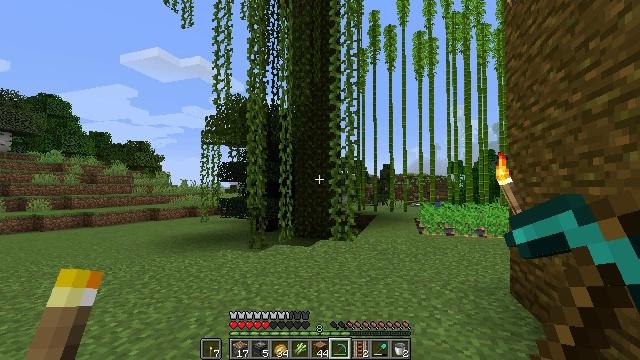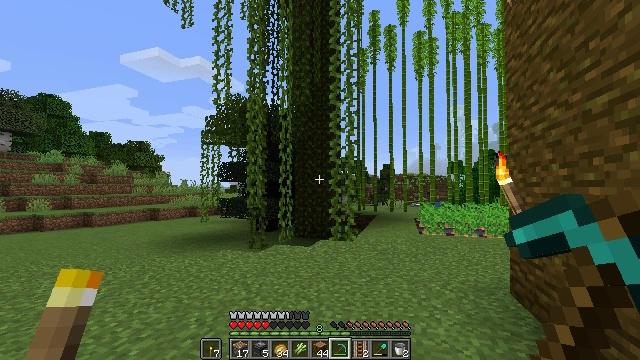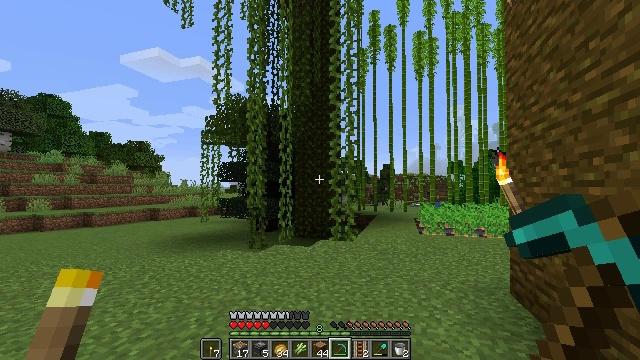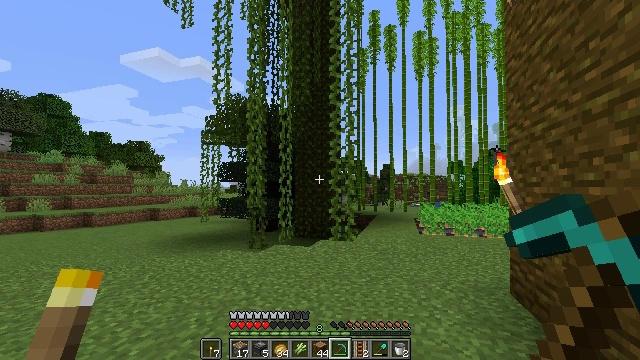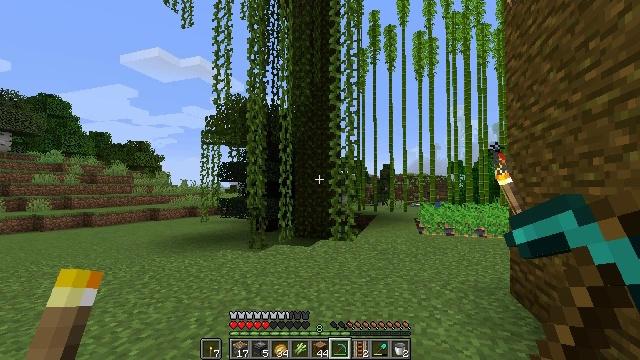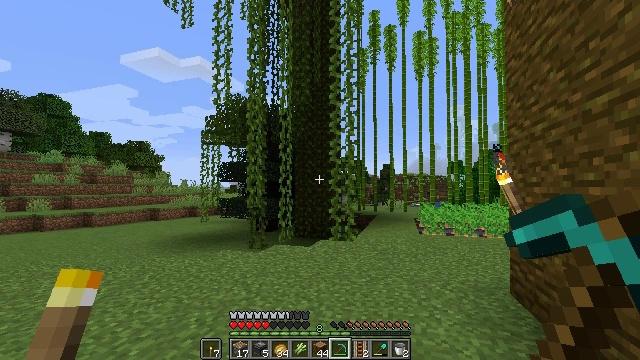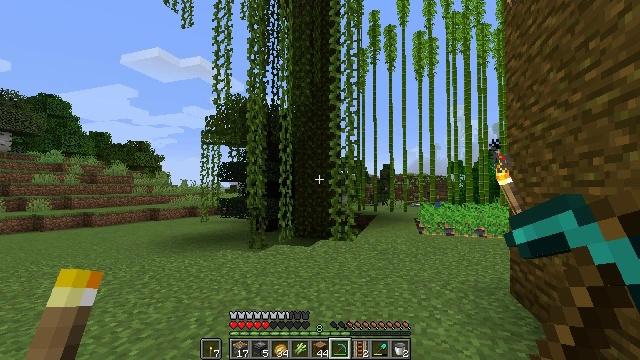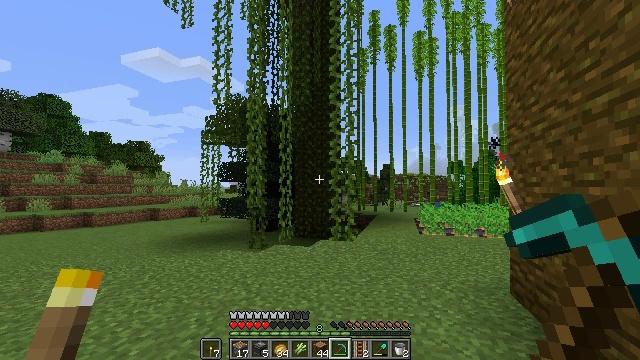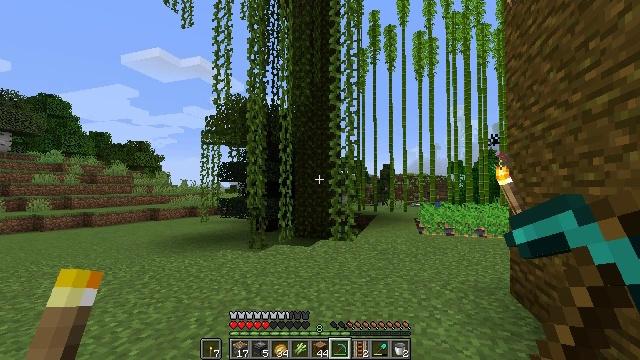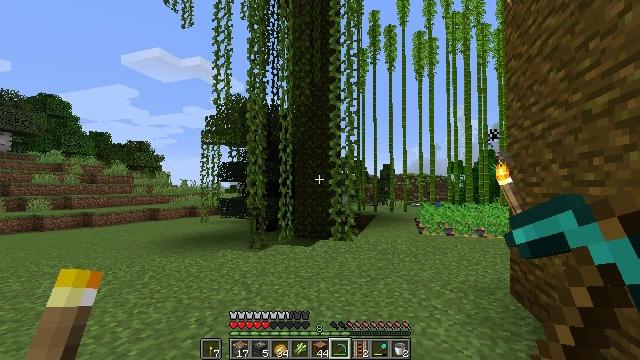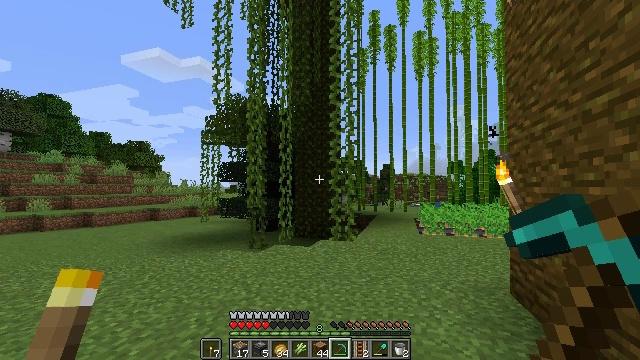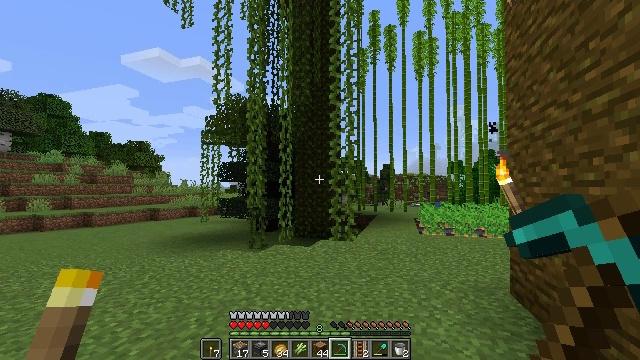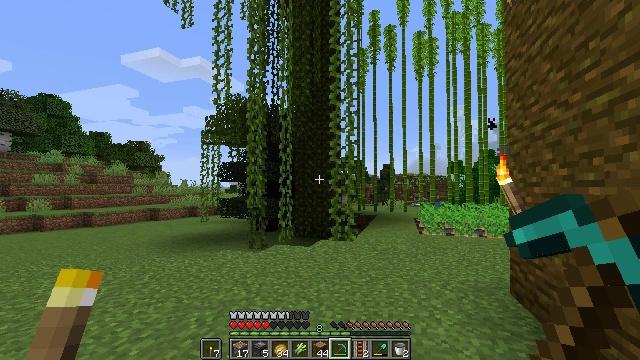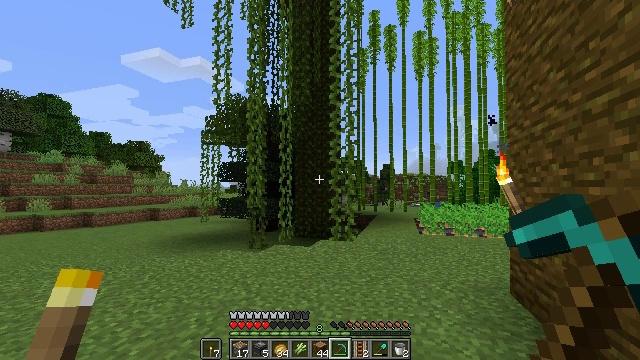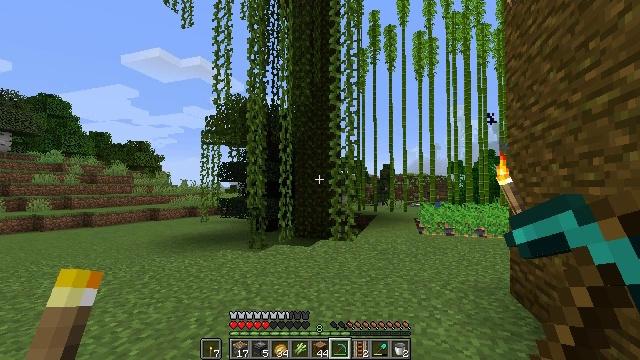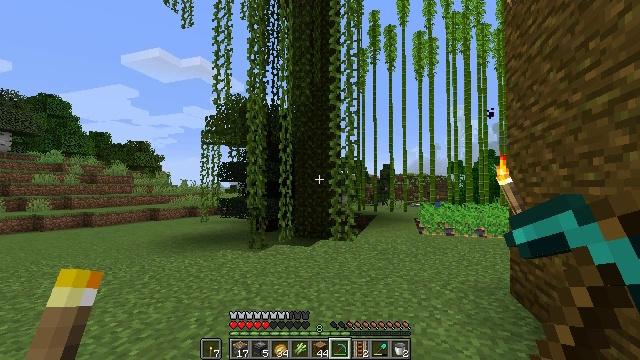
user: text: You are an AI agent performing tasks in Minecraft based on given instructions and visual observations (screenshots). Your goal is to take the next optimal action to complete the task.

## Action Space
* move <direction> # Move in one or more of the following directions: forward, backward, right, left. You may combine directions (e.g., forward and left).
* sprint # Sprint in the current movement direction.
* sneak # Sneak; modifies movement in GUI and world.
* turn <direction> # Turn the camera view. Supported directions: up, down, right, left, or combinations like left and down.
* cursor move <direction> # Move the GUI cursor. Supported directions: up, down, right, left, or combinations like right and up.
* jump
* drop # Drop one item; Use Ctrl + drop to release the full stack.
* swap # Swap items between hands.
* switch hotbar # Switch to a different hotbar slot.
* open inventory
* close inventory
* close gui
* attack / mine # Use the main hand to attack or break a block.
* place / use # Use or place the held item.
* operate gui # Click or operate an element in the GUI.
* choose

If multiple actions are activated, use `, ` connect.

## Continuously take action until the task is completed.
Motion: motion action
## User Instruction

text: Remove the tall grass to clear the area.
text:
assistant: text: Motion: no_op
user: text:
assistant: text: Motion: no_op
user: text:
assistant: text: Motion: no_op
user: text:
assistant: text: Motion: no_op
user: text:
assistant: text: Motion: no_op
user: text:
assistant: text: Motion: no_op
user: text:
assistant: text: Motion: no_op
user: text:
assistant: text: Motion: no_op
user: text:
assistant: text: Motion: no_op
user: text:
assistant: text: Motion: no_op
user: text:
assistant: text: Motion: no_op
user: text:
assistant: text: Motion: no_op
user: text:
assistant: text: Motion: no_op
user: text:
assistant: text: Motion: no_op
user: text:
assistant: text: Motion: no_op
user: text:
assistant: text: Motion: no_op
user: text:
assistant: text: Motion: no_op
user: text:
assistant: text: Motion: no_op
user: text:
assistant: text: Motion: no_op
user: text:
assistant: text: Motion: no_op
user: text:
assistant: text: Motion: no_op
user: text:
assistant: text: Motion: no_op
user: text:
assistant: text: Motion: no_op
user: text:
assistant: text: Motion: no_op
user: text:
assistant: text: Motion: no_op
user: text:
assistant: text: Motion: no_op
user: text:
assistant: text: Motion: no_op
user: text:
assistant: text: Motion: no_op
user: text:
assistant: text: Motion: no_op
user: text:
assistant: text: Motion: no_op